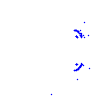
Particle: kaon